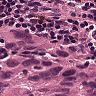
Metastatic tissue present: yes